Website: ulta-beauty
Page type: billing-address
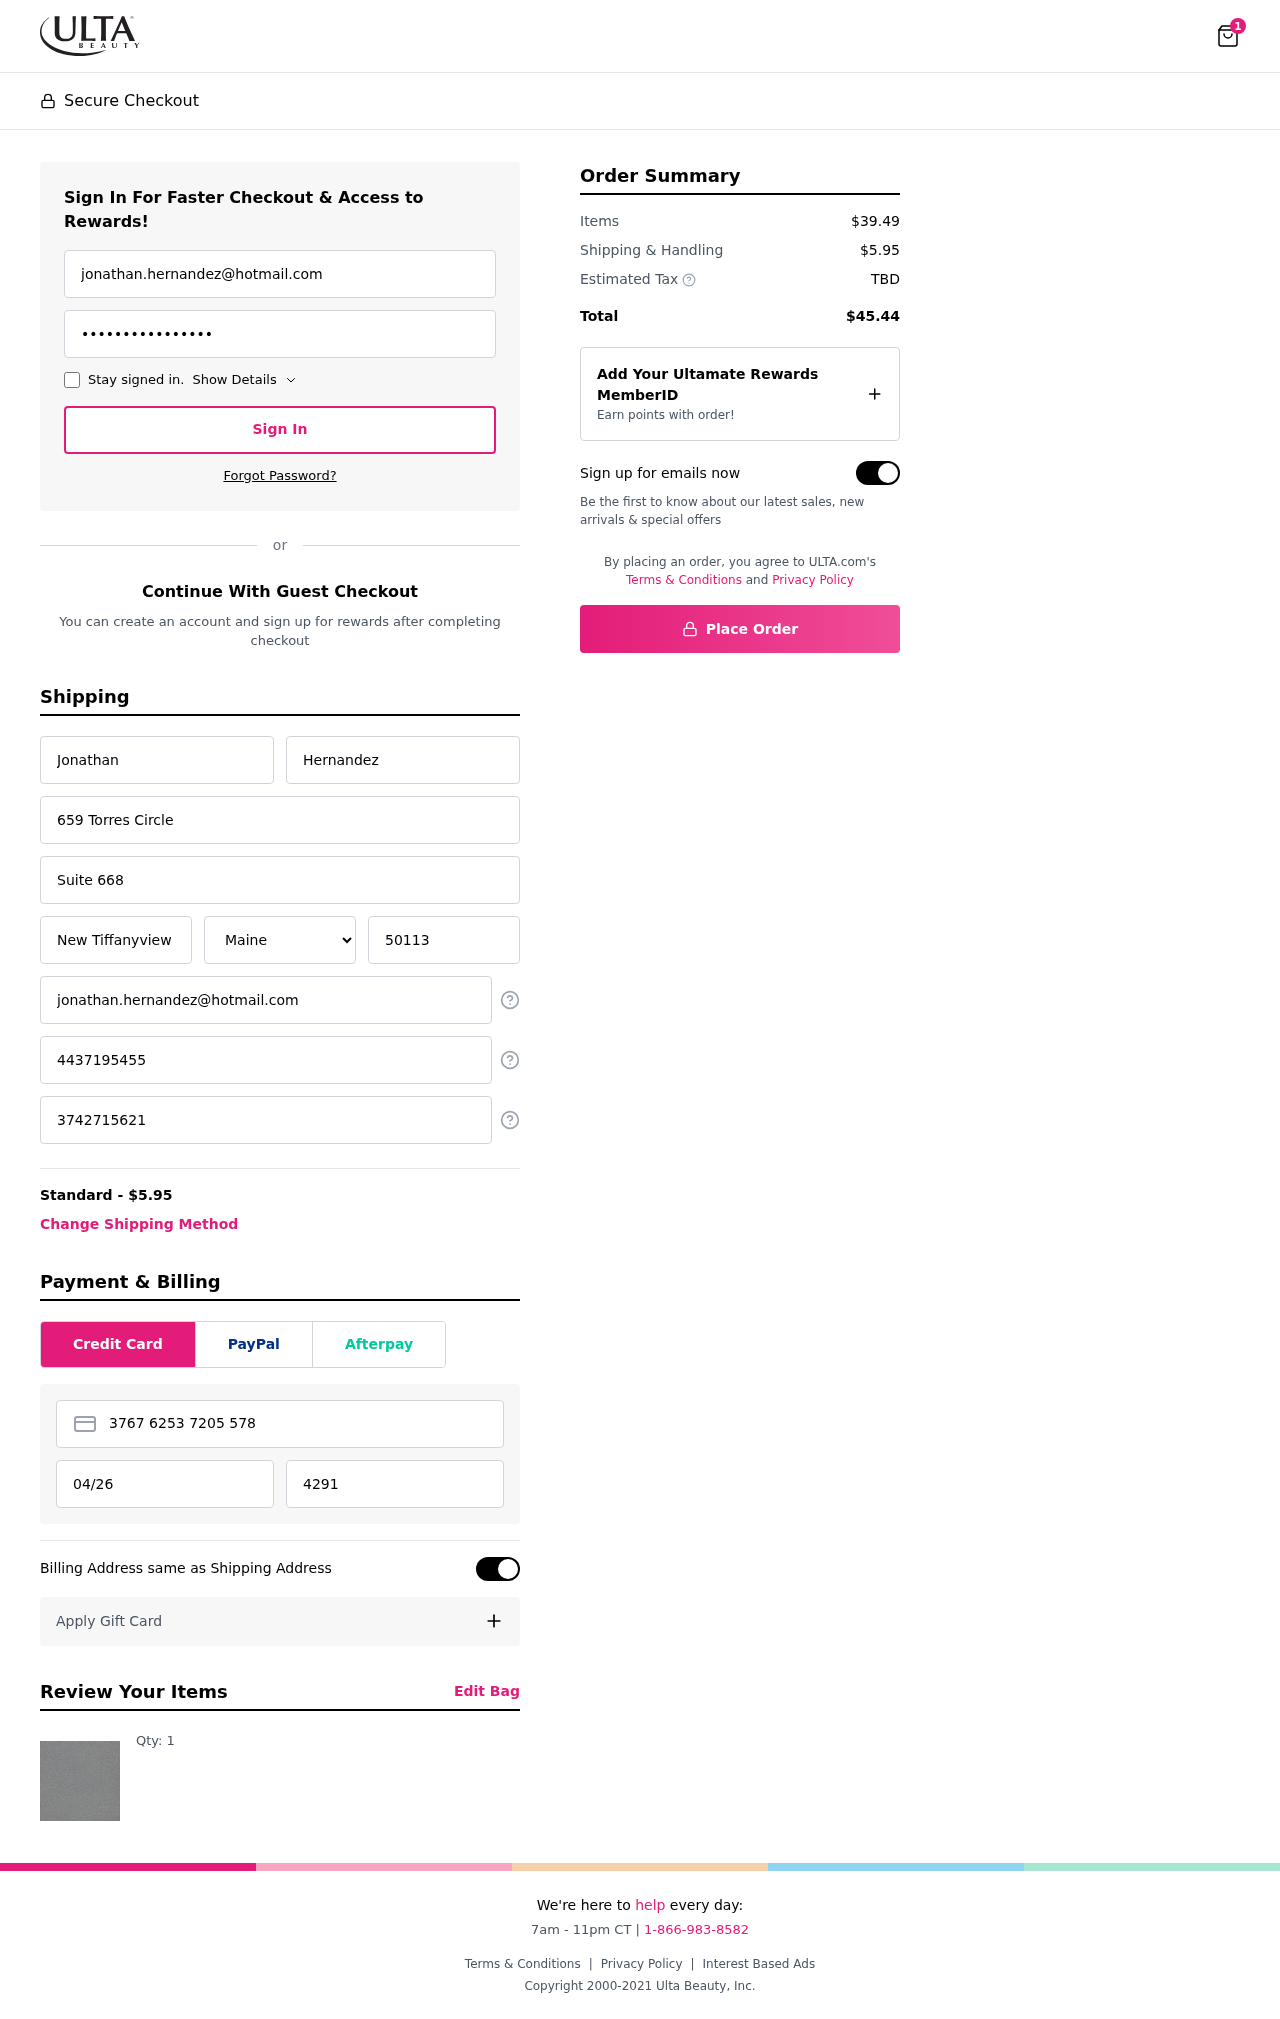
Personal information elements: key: PII_STATE
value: Maine
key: PII_EMAIL
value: jonathan.hernandez@hotmail.com
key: PII_FIRSTNAME
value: Jonathan
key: PII_LASTNAME
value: Hernandez
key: PII_STREET
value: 659 Torres Circle
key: PII_STREET2
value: Suite 668
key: PII_CITY
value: New Tiffanyview
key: PII_POSTCODE
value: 50113
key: PII_PHONE
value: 4437195455
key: PII_ALT_PHONE
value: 3742715621
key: PII_CARD_NUMBER
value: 3767 6253 7205 578
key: PII_CARD_EXPIRY
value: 04/26
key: PII_CARD_CVV
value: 4291
Product elements: key: PRODUCT1_QUANTITY
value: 1
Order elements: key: ORDER_NUM_ITEMS
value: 1
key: ORDER_SHIPPING_COST
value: $5.95
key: ORDER_SUBTOTAL
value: $39.49
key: ORDER_TOTAL
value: $45.44